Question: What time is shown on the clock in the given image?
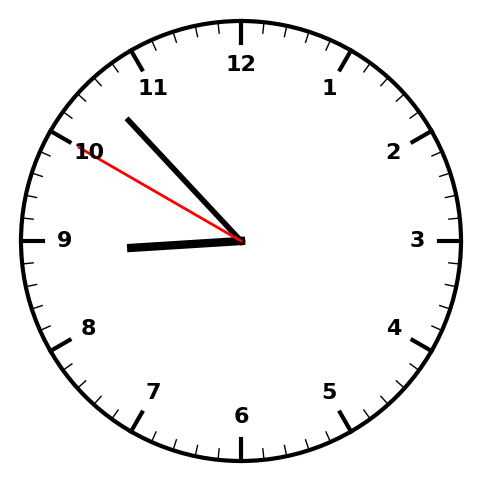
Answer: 08:52:50